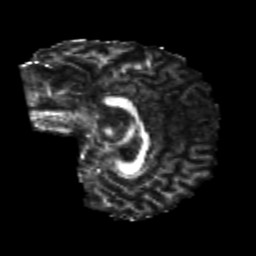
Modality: FA
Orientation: sagittal
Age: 23
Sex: male
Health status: healthy
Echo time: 0.074 s